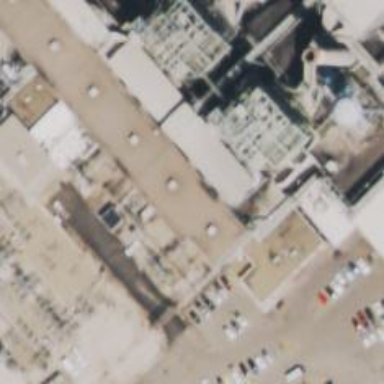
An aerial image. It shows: Steam turbine generator.